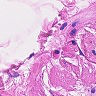
Metastatic tissue present: no